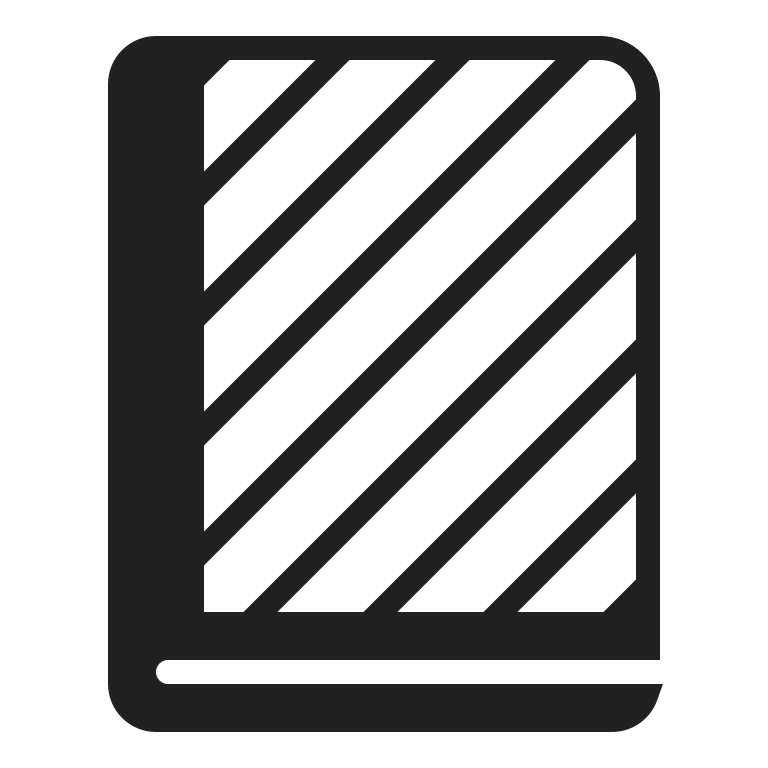
orange book high contrast